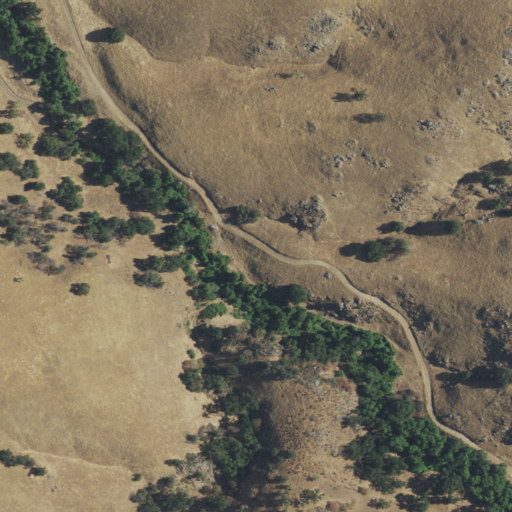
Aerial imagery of valley in California named Winters Canyon containing grassland, shrub, deciduous forest, and evergreen forest